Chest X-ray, AP view. Patient: 49 years old, sex M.
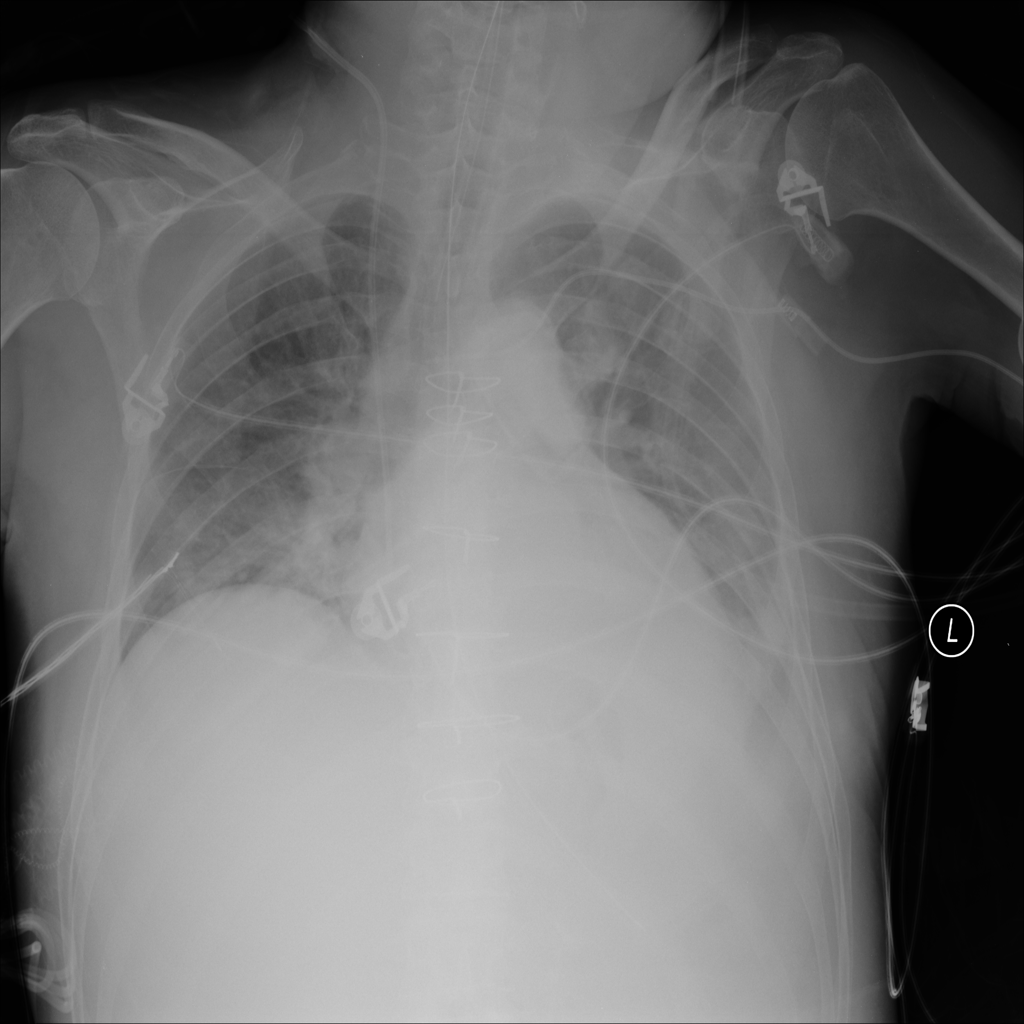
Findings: Effusion